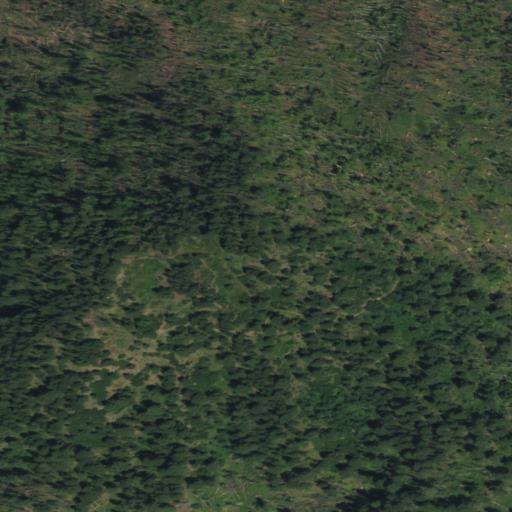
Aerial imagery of mountain in South Dakota named Old Baldy Mountain containing only evergreen forest